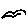
Label: bird